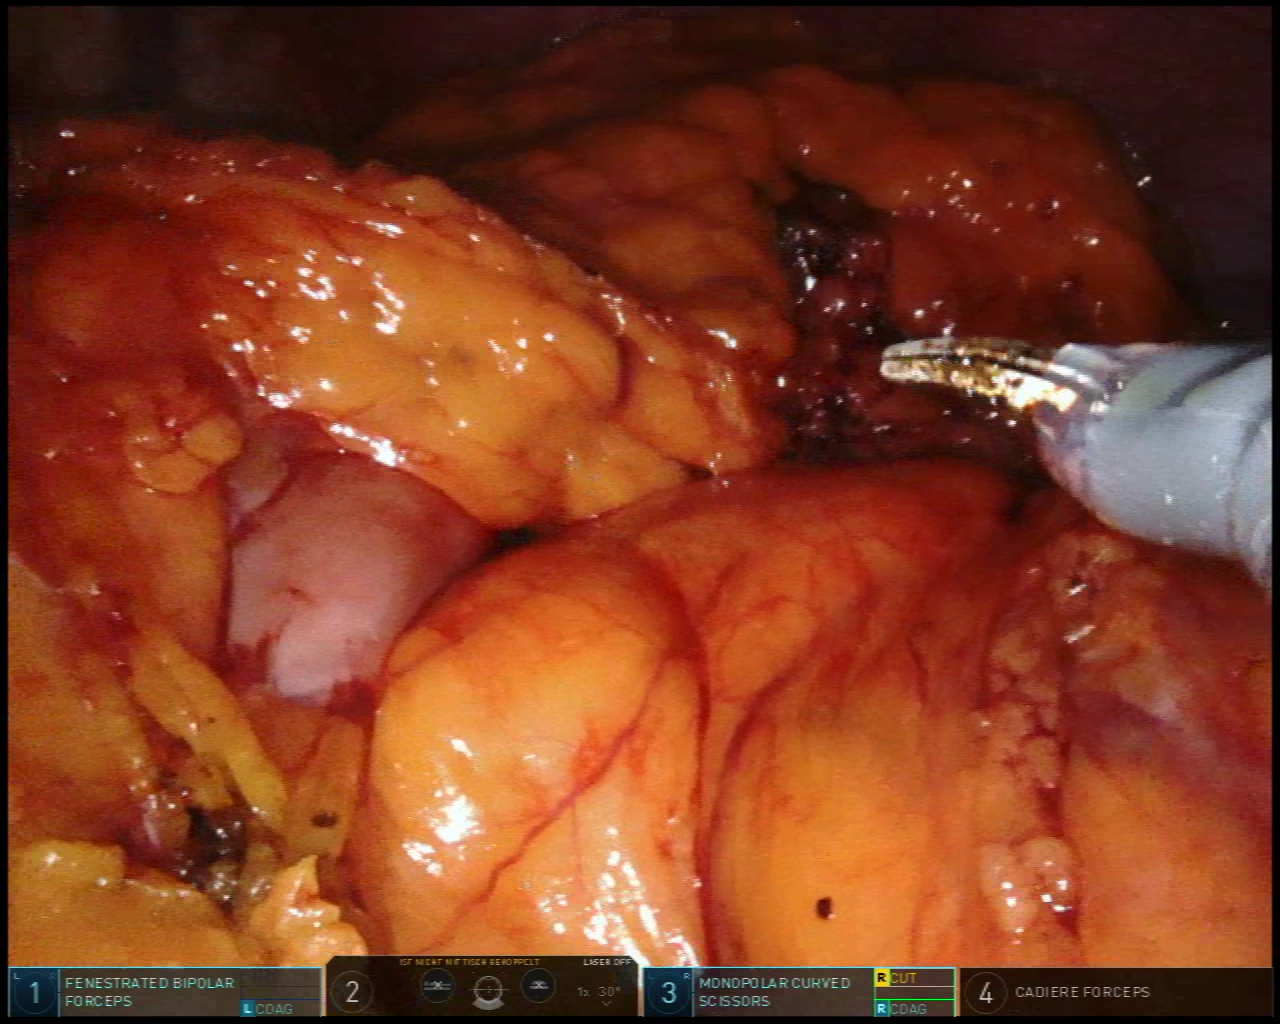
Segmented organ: stomach
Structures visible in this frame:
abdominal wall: yes
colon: yes
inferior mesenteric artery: no
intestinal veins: no
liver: no
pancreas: no
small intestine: no
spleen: no
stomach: yes
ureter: no
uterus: no
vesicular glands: no